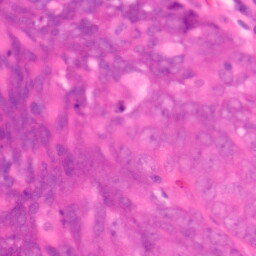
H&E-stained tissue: Colon